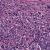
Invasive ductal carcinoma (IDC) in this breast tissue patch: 1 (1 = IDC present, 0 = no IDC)